Question: Intermediate leaves of clustered index are linked sequentially (next, previous) for faster access (between intermediate nodes) [1], [2], etc.:

How this access is used?
Why is it needed?
[1]
Clustered Index Structures
<URL>
[2]
Clustered Tables vs Heap Tables
<URL>
Update:
Follow-up question for answerers:
- <URL>
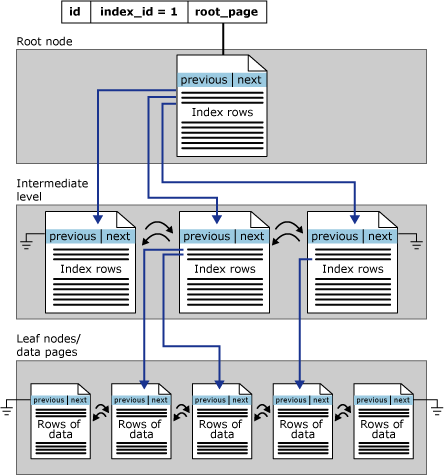
Answer: The clustered index (and not non-clustered indices) can be used for range queries. Do you know what that is ? Horizontal traversal of the B-Tree enhances the speed of navigating the CI when determining qualified rows during range queries.
In a more general sense, if the server cache is too small, and the CI pages get paged out, when any query (not only the range queries) need to get the next page when walking down, or sideways, through a CI, it can get the page with a single disk access, because the pages are linked by a pointer; ie. it avoids walking back up one level to find the next page). Just of the many reasons CIs are much faster than NCIs; they are far more enhanced because the NCI depends on them (your other question today).
The diagram has mistakes (contains false info), or to put it more precisely, it is a descriptive, non-technical diagram, from a non-technical corporation:
1. The intermediate levels have a single pointer to the page at the next level (not multiple pointers).
2. The leaf level IS the data row. There are no pointers to rows (at the intermediate OR leaf level).
3. The Index Pages do not resemble a page of text and images. Each Index Page contains hundreds of index B-Tree entries.
4. The Root page is different only in that the first entry is the single root to the index ; it contains hundreds of entries which are of course second level, and may be third level, etc.
There is a reason technicians draw, and use, technical drawings: among others, it avoids misunderstandings and confusion. No questions re the <URL> ?
a. Me:
> MS: It appears you understand a Covered Query, but you do not understand a Range Query. Please read up on it. It is unfortunately named "query", but actually it is a performance technique that all the SQL vendors provide. Say you have a real Relational table, which means a composite key, eg. Invoice PK is (CustomerId, InvoiceNo) [not InvoiceId]. Then a query such as:
'''
SELECT * FROM Invoice WHERE CustomerId = @CustomerId
'''
> will navigate the B-Tree of the ClusteredIndex , to find the fist Invoice for the CustomerId. It will then follow the PageChain of the LeafLevel (data rows) to obtain the second and subsequent Invoice for the CustomerId. There is no further use of the B-Tree for the query. The Range Query ends when the first Invoice with CustomerId > 1 is encountered.That is only with a ClusteredIndex, where the B-Tree is married to the Data, in a single physical structure.That is physically impossible with a NonClusteredIndex-plus-Data (which is a Heap or a ClusteredIndex). Which is why Range Queries be supported for NCIs. Even if you had an NCI with (CustomerId, InvoiceNo), the data rows will not be in that order; they will be in chronological order in the Heap; so the query that uses that NCI will extract one-row-per-NCI-entry.
b. Me:
> MS: No dispute there. You have simply misunderstood me, re , I was talking about the table overall (NonClusteredIndices cannot exist on their own). Let me clarify: Given the same Key, a ClusteredIndex (which includes data) is always much faster than a NonClusteredIndex-plus-Heap. Navigating, maintaining, creating, deleting from, a single data-storage structure (the CI), is obviously much faster than doing the same to two data-storage structures (NCI+Heap).It is not physically possible to make two DSs faster than one DS (assuming with the same key.)
c. Not worth a response. It appears you do not realise that my comments pertain to the incorrect diagrams. Put another way, your comments (and proof) are quite correct.